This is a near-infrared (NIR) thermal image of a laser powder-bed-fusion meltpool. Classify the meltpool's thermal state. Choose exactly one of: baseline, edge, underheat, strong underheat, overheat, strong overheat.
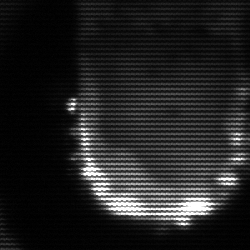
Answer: baseline